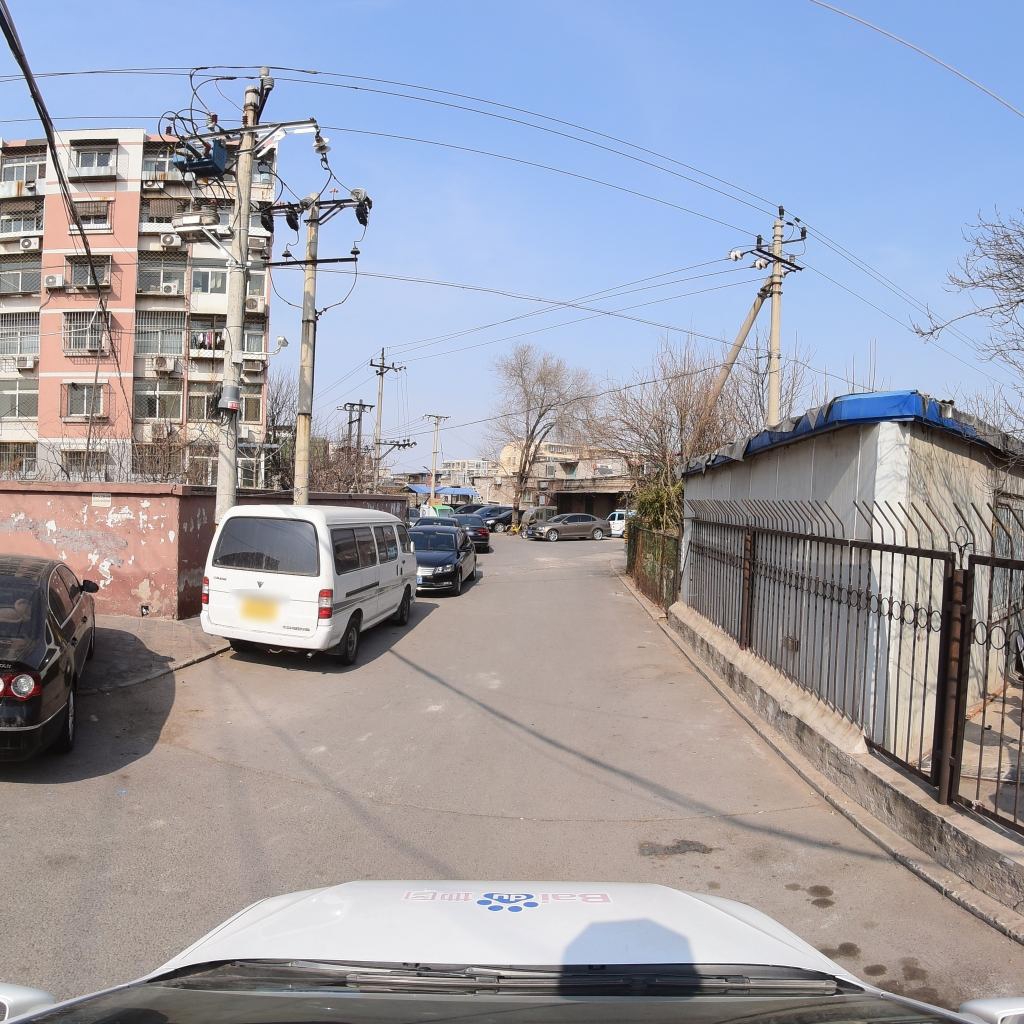
Region: Fengtai
Road damage annotations: transverse crack